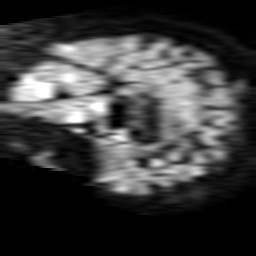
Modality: TRACE
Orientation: sagittal
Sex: female
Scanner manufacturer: philips
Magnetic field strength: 1.5 T
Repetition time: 4.427 s
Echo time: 0.07764 s